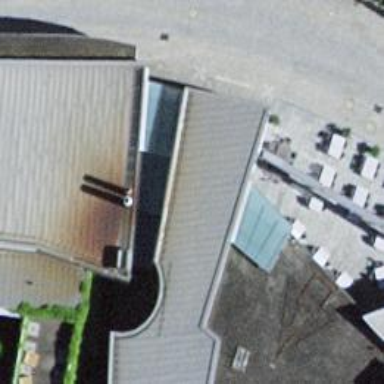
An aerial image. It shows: Restaurant.